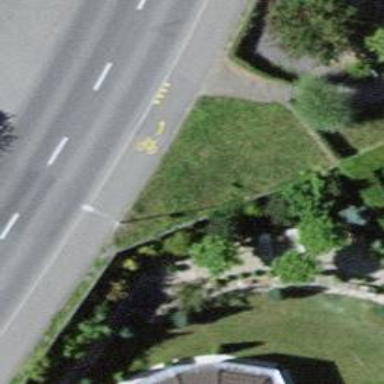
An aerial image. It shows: Sidewalk along the footway.